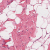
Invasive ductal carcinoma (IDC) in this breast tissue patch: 0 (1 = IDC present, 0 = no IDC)